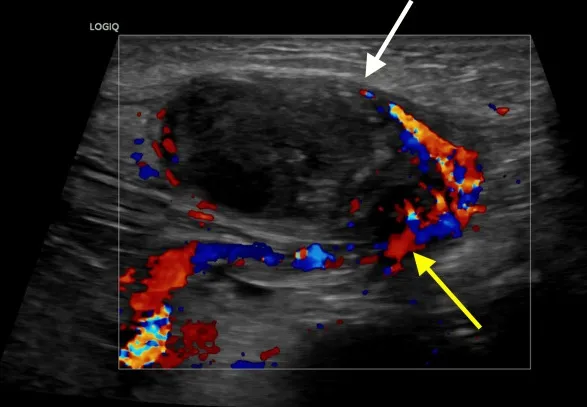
A color doppler ultrasound image of the right groin shows a heterogenous hypoechoic oval-shaped structure representing an infarcted testicle (white arrow), with peripheral vascularity representing a twisted spermatic cord (yellow arrow).
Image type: radiology (ultrasound)